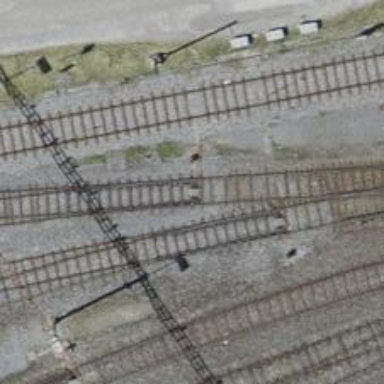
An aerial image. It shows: Single-track electrified railway service yard with contact line for trains.